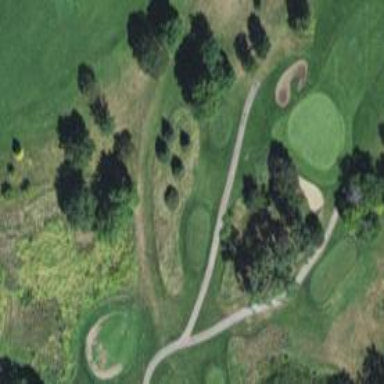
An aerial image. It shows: Pathway for golfing.